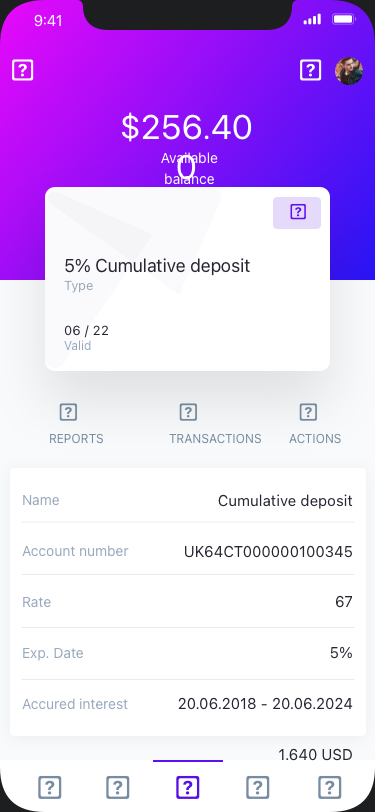
Text in this UI design:
Name
Account number
Rate
Exp. Date
Accured interest
Cumulative deposit
UK64CT00000010034567
5%
20.06.2018 - 20.06.2024
1.640 USD



Available balance
$256.400
Valid
06 / 22
Type
5% Cumulative deposit
